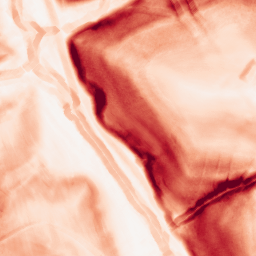
Category: morphological
Decomposition family: morphological_gradient
Decomposition parameters: size: 5
shape: diamond
Upsampling method: quartic
Upsampling parameters: scale: 8
Upsampling scale: 8